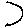
Label: moon